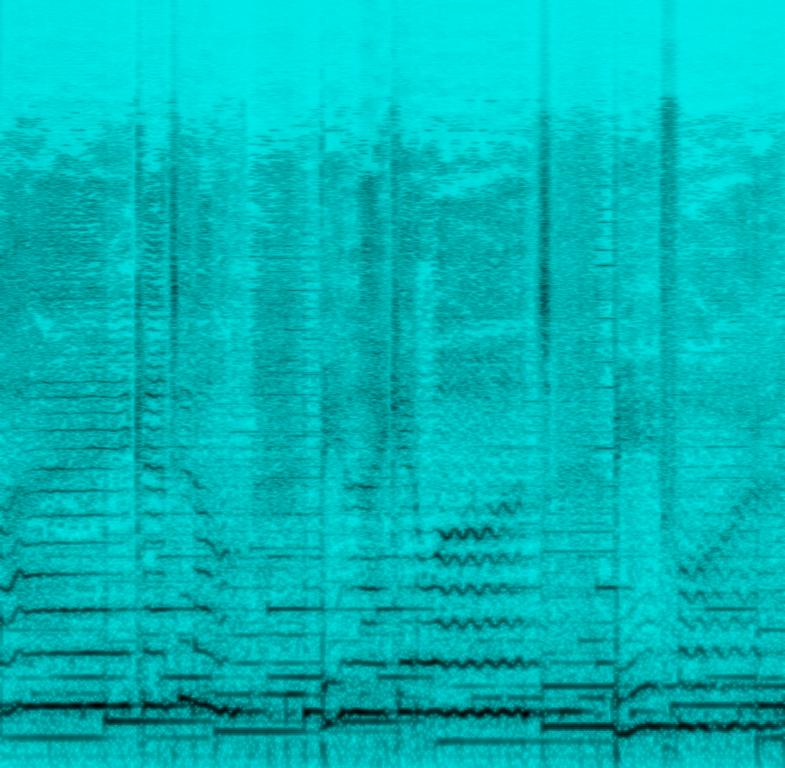
The low quality recording features a lullaby sung by passionate male vocalists over an arpeggiated acoustic guitar melody. It sounds mellow, soft, sad and so emotional that you forget about how noisy the recording actually is.